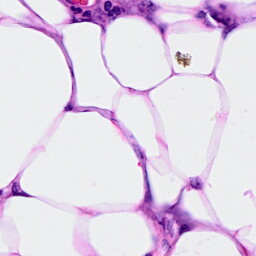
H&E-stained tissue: Breast